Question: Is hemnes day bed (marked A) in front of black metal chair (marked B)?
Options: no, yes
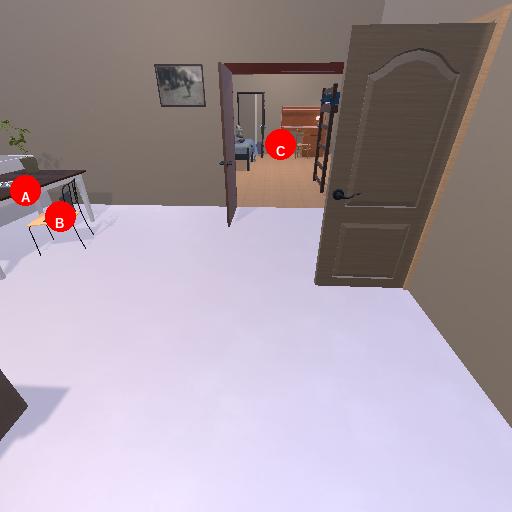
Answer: no